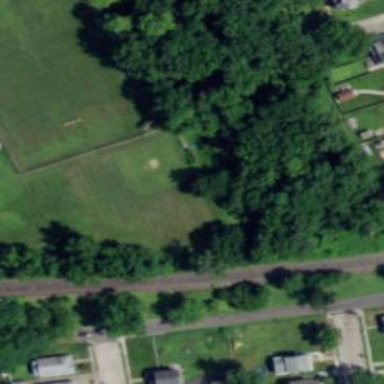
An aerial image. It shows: Baseball pitch for leisure land.